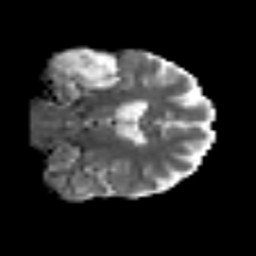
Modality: MD
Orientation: coronal
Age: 63
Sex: male
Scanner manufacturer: siemens
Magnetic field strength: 3 T
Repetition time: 6.1 s
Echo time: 0.101 s